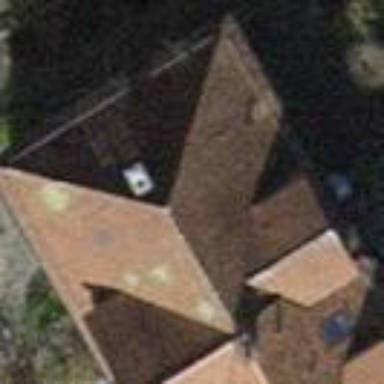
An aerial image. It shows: Building with tiled roof.